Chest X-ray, AP view. Patient: 40 years old, sex M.
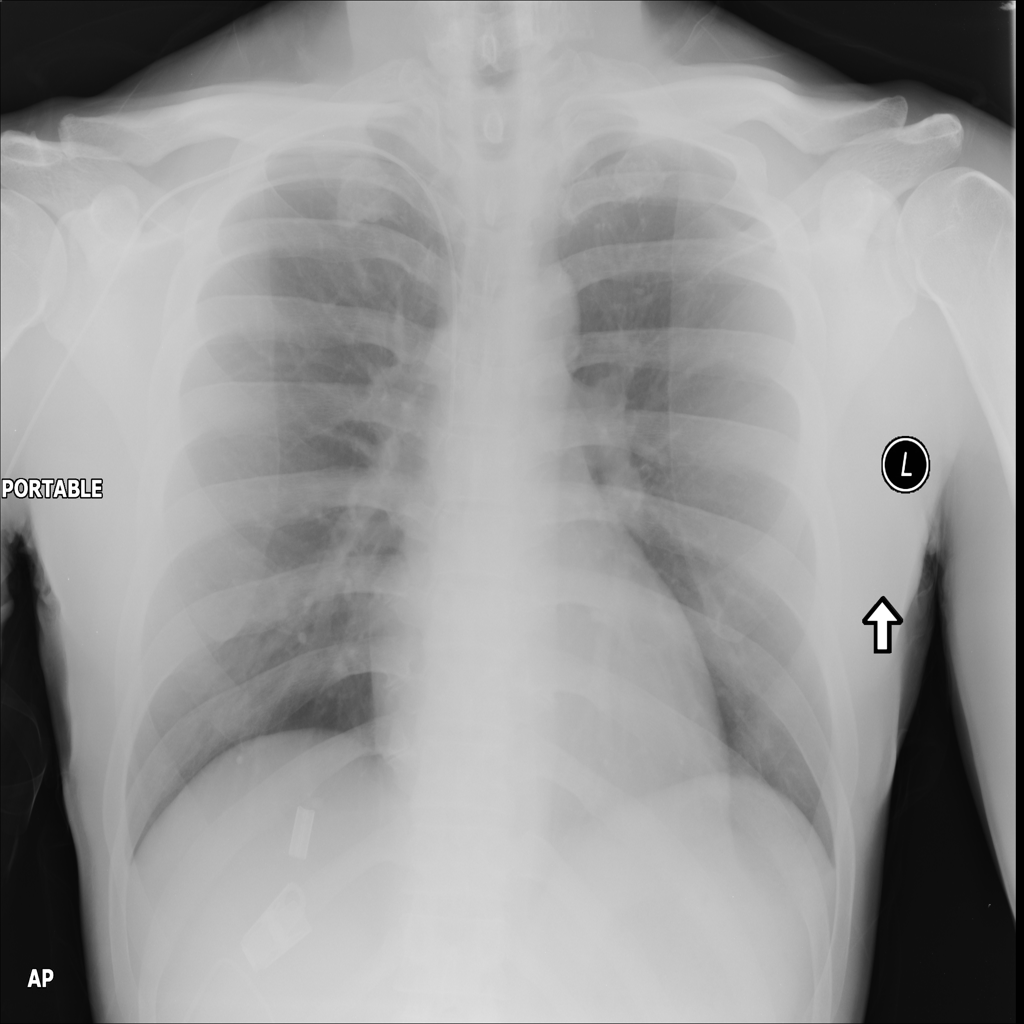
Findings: No Finding